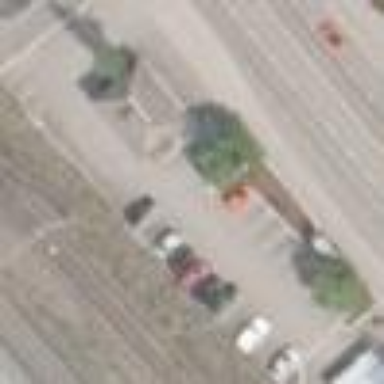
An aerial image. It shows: Parking area with asphalt surface. This is surface parking with park-and-ride facility.